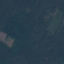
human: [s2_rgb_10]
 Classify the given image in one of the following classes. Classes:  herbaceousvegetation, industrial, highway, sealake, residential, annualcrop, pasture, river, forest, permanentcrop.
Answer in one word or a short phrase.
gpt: Forest